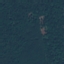
Land use / land cover: Forest